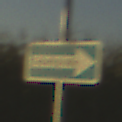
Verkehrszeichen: EinbahnstrasseRechtsweisend
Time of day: SunriseSunset
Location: Outdoor (RoadRail)
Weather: Clear
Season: NotSpecified
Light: Natural